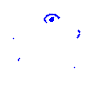
Particle: electron